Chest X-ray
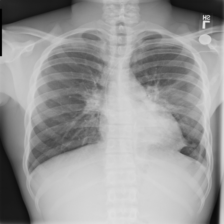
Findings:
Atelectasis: negative
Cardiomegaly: negative
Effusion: negative
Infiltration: negative
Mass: negative
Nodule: negative
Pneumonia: negative
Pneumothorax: negative
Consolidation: negative
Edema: negative
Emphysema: negative
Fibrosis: negative
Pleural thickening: negative
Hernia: negative